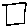
Label: square